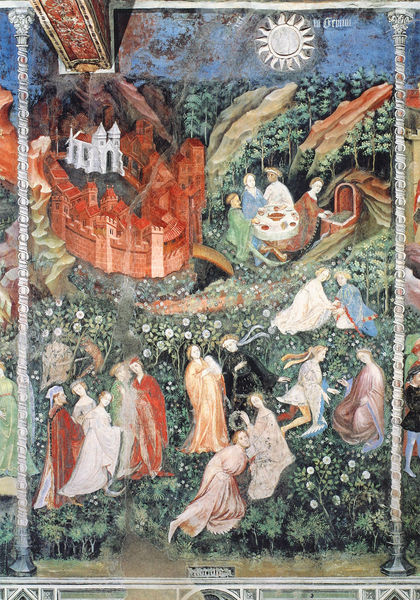
Titel: Il ciclo dei Mesi (Monatskreis)
Künstler: Meister Wenzeslaus
Standort: Trient, Torre Aquila (EU - I)
Schlagwörter: frauen, grün, landschaft, stadt, blumen, kleid, gebäude, rot, malerei, architektur, rahmen, sonne, wald, garten, mauer, figuren, buch, kranz, kathedrale, mittelalter, stadtmauer, madonna, stundenbuch, freauen